Question: Count the number of objects in the diagram.
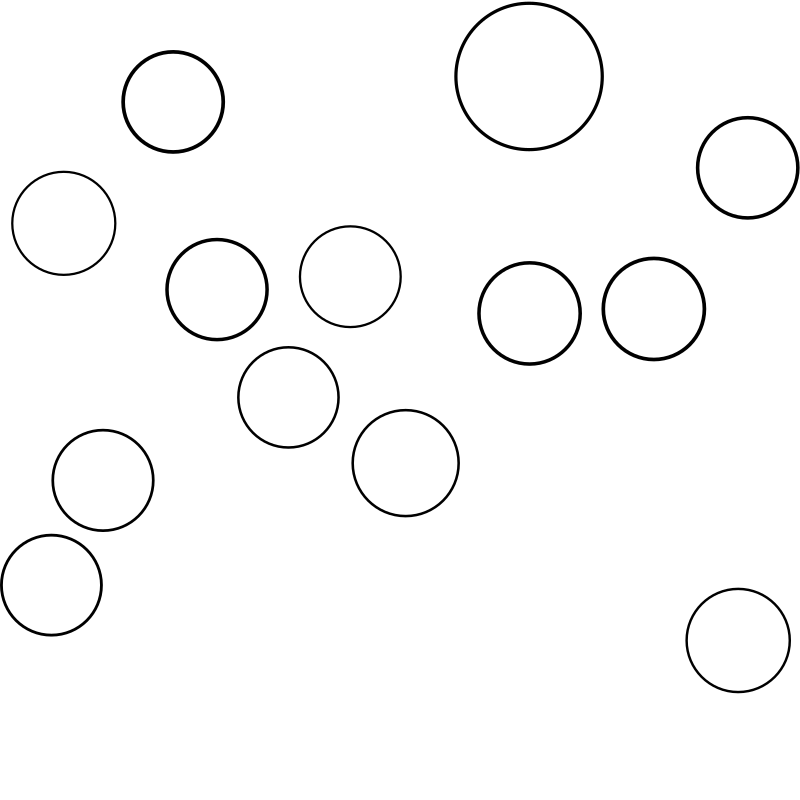
Answer: 13